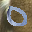
Label: 0